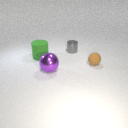
large green rubber cylinder to the left of large purple metal sphere